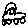
Label: car